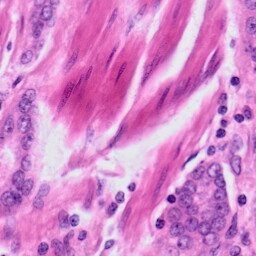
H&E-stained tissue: Prostate